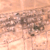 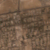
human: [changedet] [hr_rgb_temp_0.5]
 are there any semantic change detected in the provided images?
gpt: A vertical street was created above the subdivision.